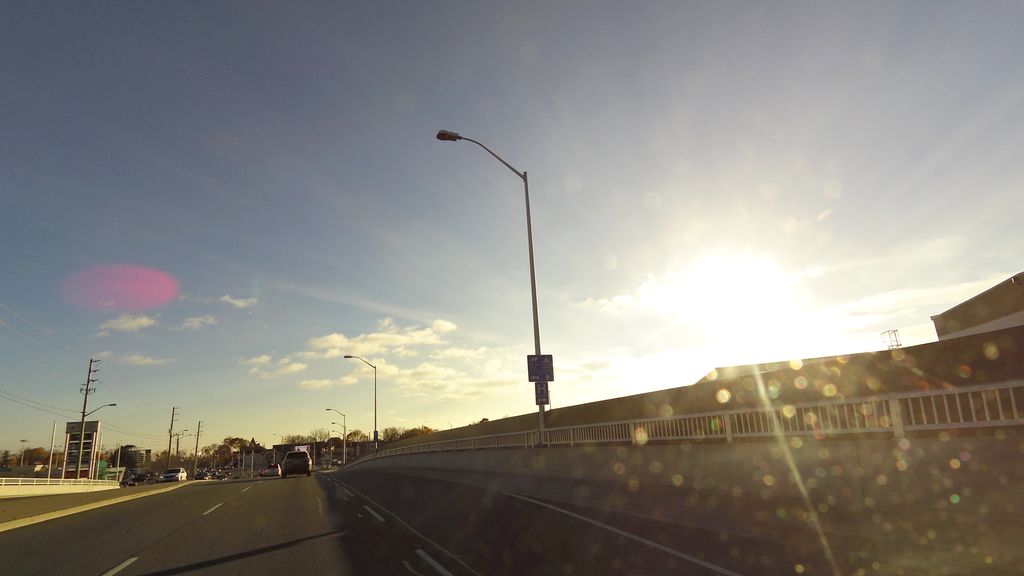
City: kitchener-waterloo